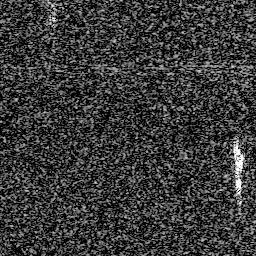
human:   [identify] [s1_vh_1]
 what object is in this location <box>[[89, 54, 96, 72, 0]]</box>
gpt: <ref>1 medium ship at the right</ref>